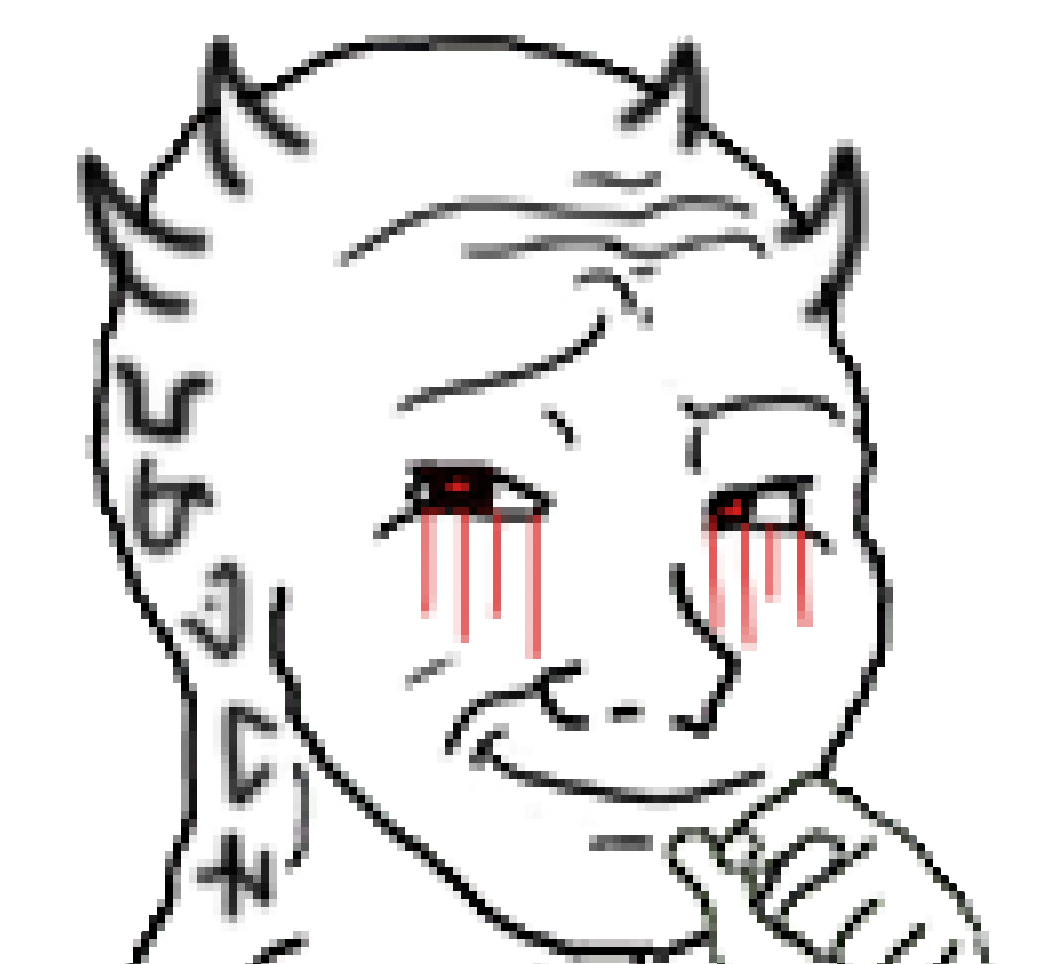
Label: 5_Smugjak